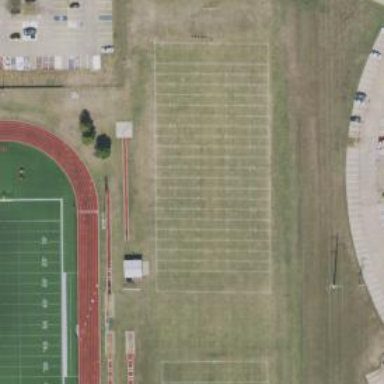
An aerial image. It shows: American football pitch for leisure and sport activities.